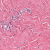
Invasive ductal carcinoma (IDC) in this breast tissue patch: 0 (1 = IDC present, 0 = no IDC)